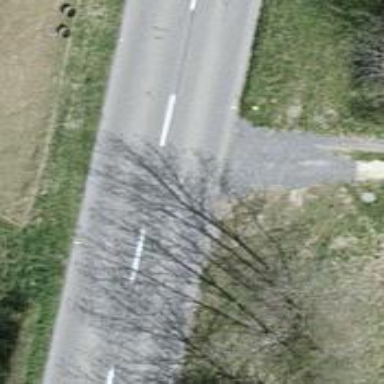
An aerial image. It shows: Secondary road.